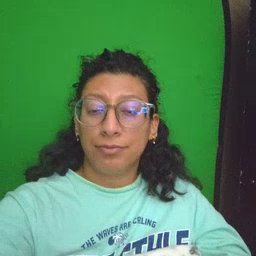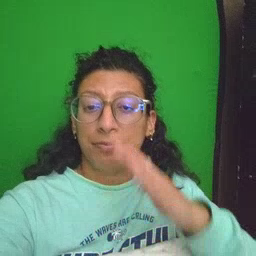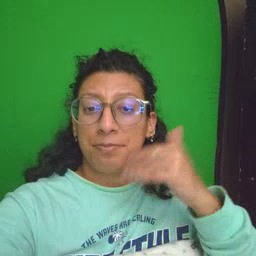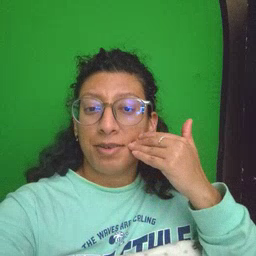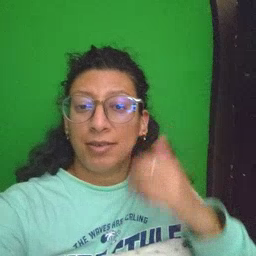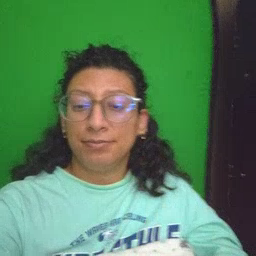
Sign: smile